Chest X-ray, PA view. Patient: 66 years old, sex F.
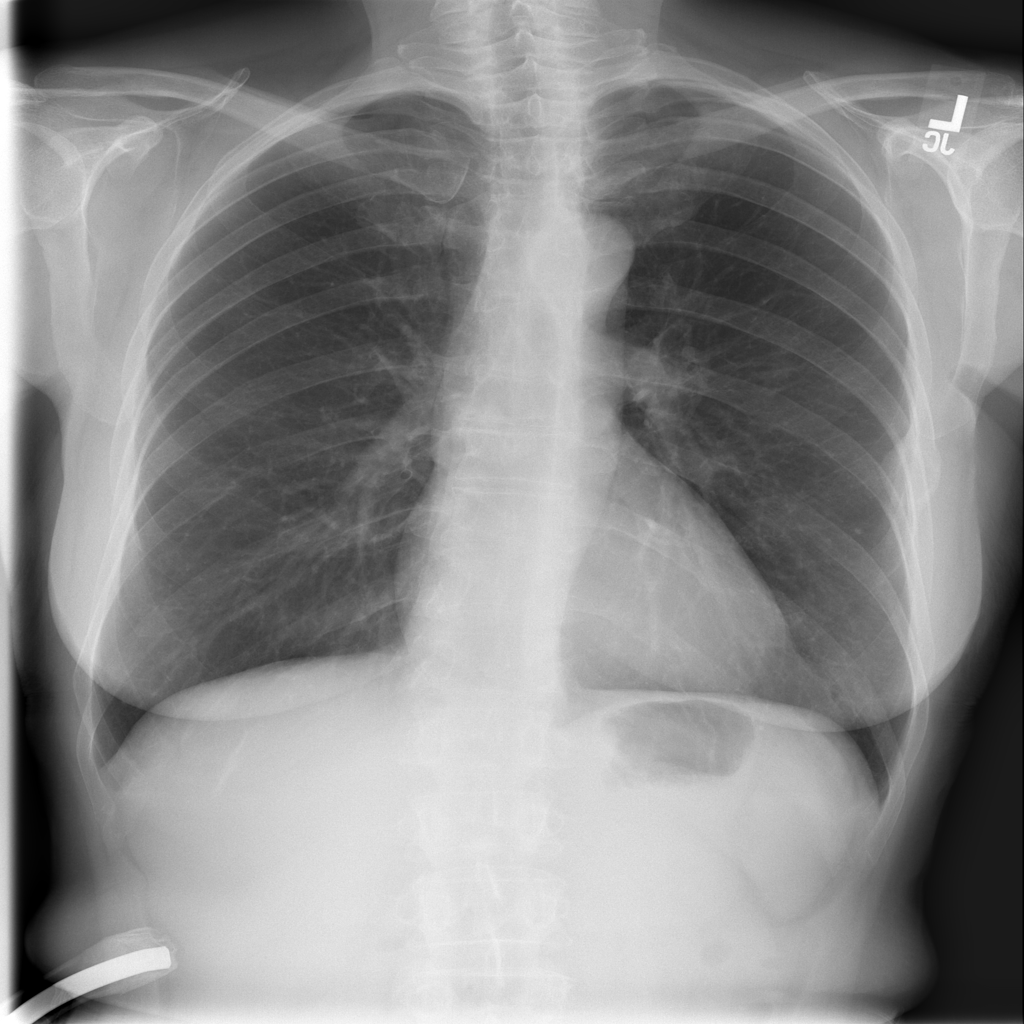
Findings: No Finding